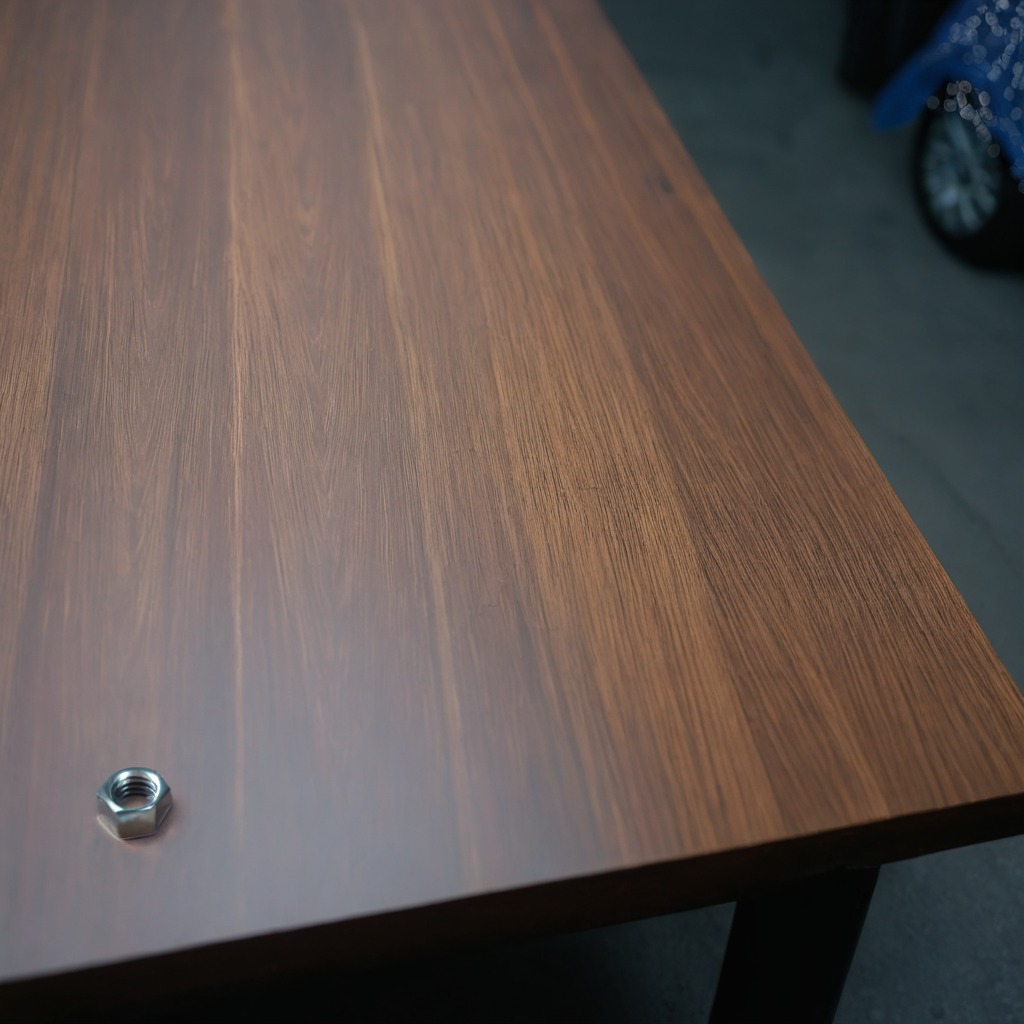
A metal nut is lying on a table in a small garage.